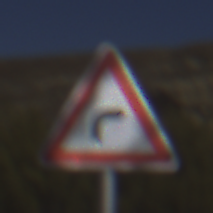
Verkehrszeichen: KurveRechts
Umgebung: Outdoor, Nature
Tageszeit: MorningAfternoon
Wetter: Clear
Licht: Natural
Jahreszeit: NotSpecified
Kontrast: HighContrast